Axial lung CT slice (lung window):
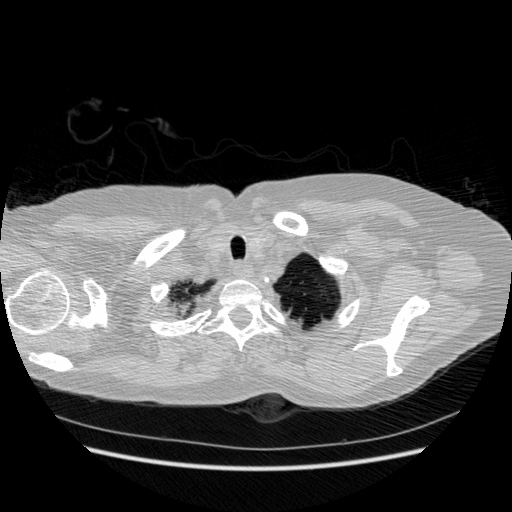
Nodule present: no